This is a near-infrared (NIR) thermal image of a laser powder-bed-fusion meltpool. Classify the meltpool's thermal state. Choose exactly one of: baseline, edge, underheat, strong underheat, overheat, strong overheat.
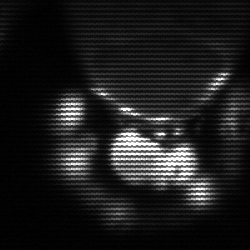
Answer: baseline